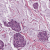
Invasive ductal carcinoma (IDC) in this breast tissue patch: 1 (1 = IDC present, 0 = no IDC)